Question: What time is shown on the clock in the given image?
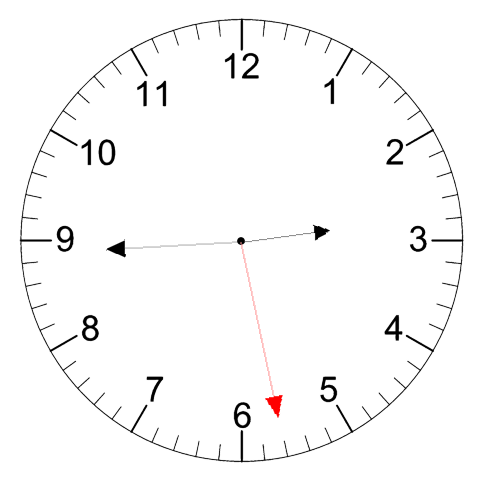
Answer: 02:44:28